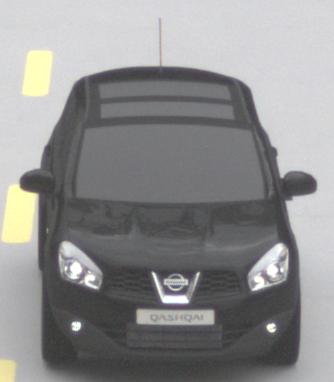
Make: Nissan
Model: Qashqai 1.6
Detailed model: Qashqai (J10)
Model produced from: 2010/03
Model produced until: 2010/08
Doors: 5
Color: black
Road condition: dry road
Daytime: morning or afternoon
Contrast: low contrast